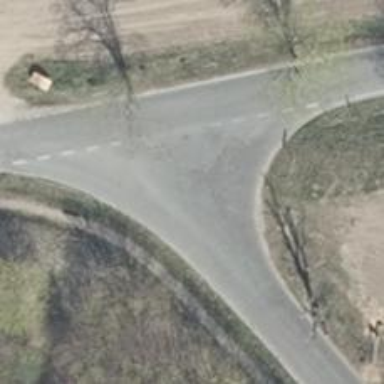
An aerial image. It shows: Road with "give way" sign.